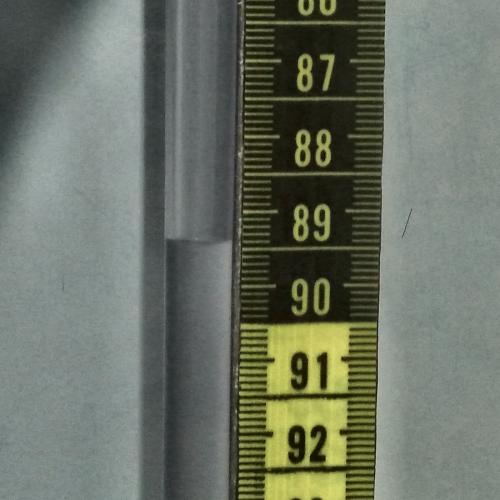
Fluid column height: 89.4 cm